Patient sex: M
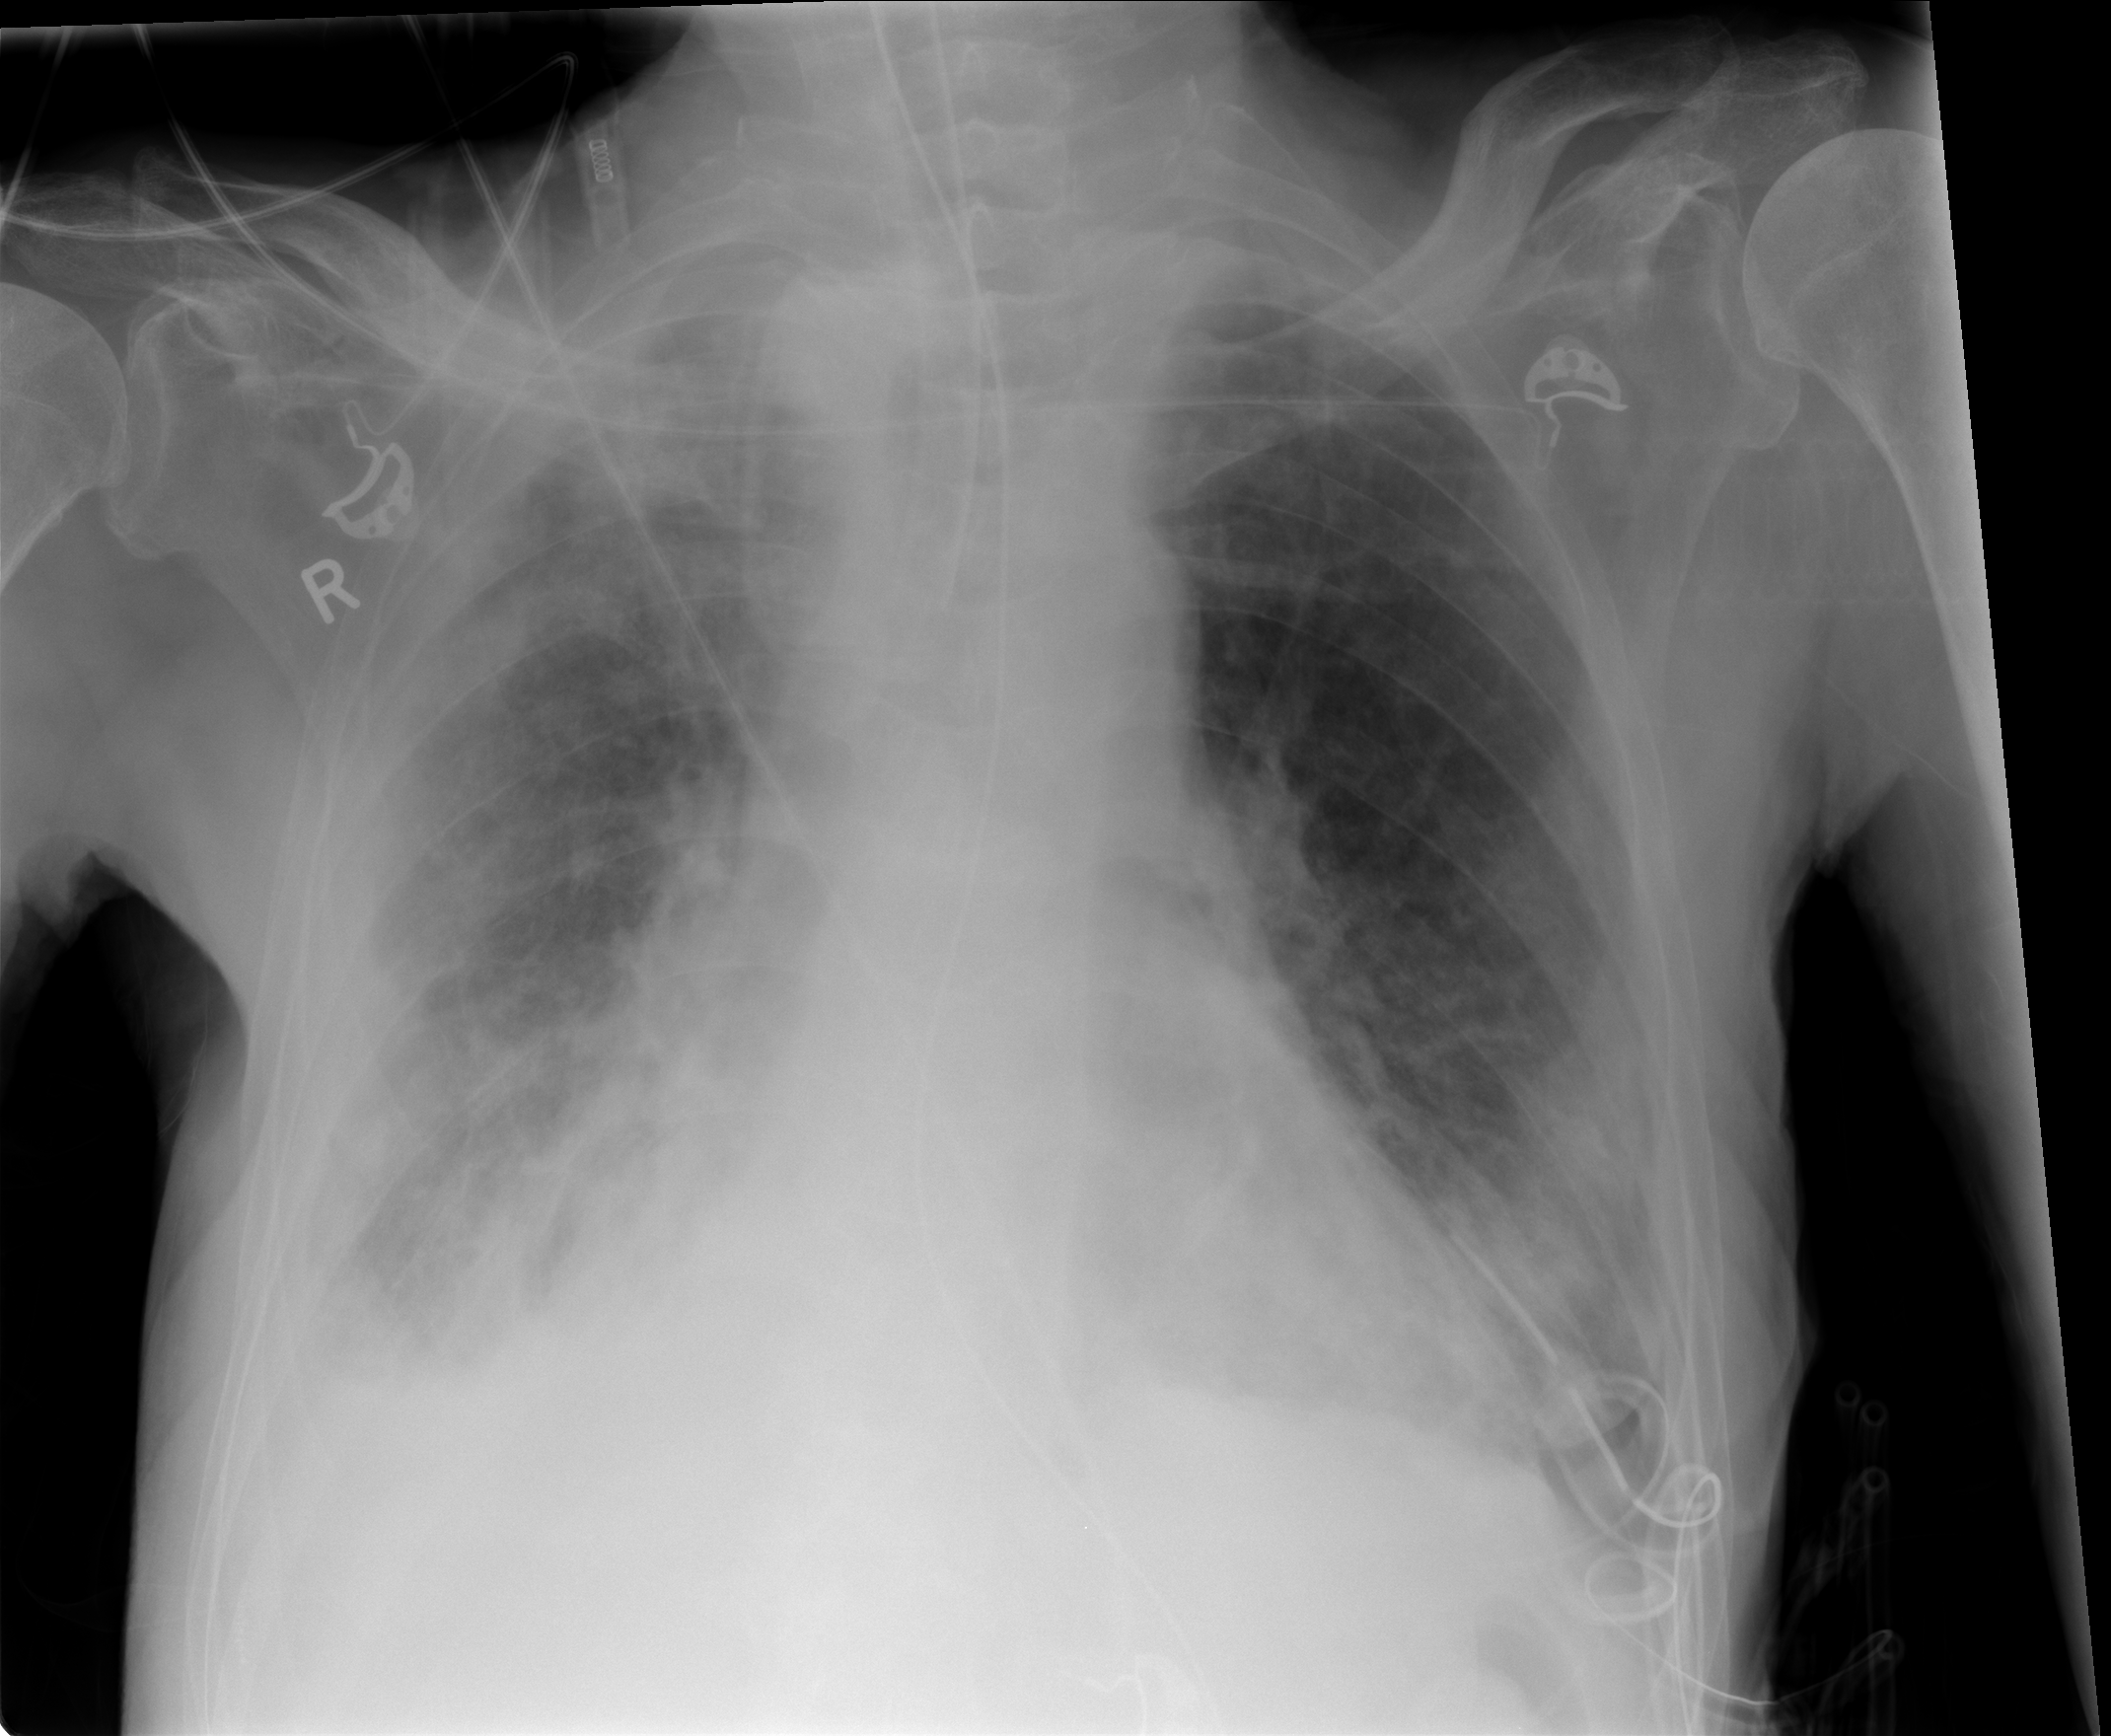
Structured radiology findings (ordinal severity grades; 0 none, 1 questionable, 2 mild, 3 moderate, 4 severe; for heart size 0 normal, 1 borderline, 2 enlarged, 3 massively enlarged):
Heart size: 2
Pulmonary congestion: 2
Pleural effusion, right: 2
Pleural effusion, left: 1
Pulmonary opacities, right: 3
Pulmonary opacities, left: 2
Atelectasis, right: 3
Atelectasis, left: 2